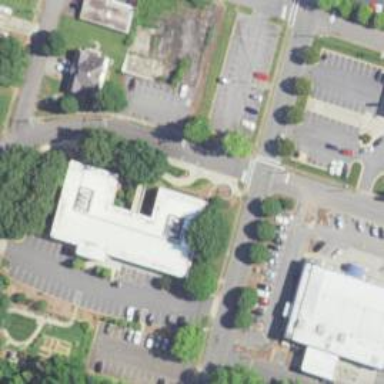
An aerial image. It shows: Library building.